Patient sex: M
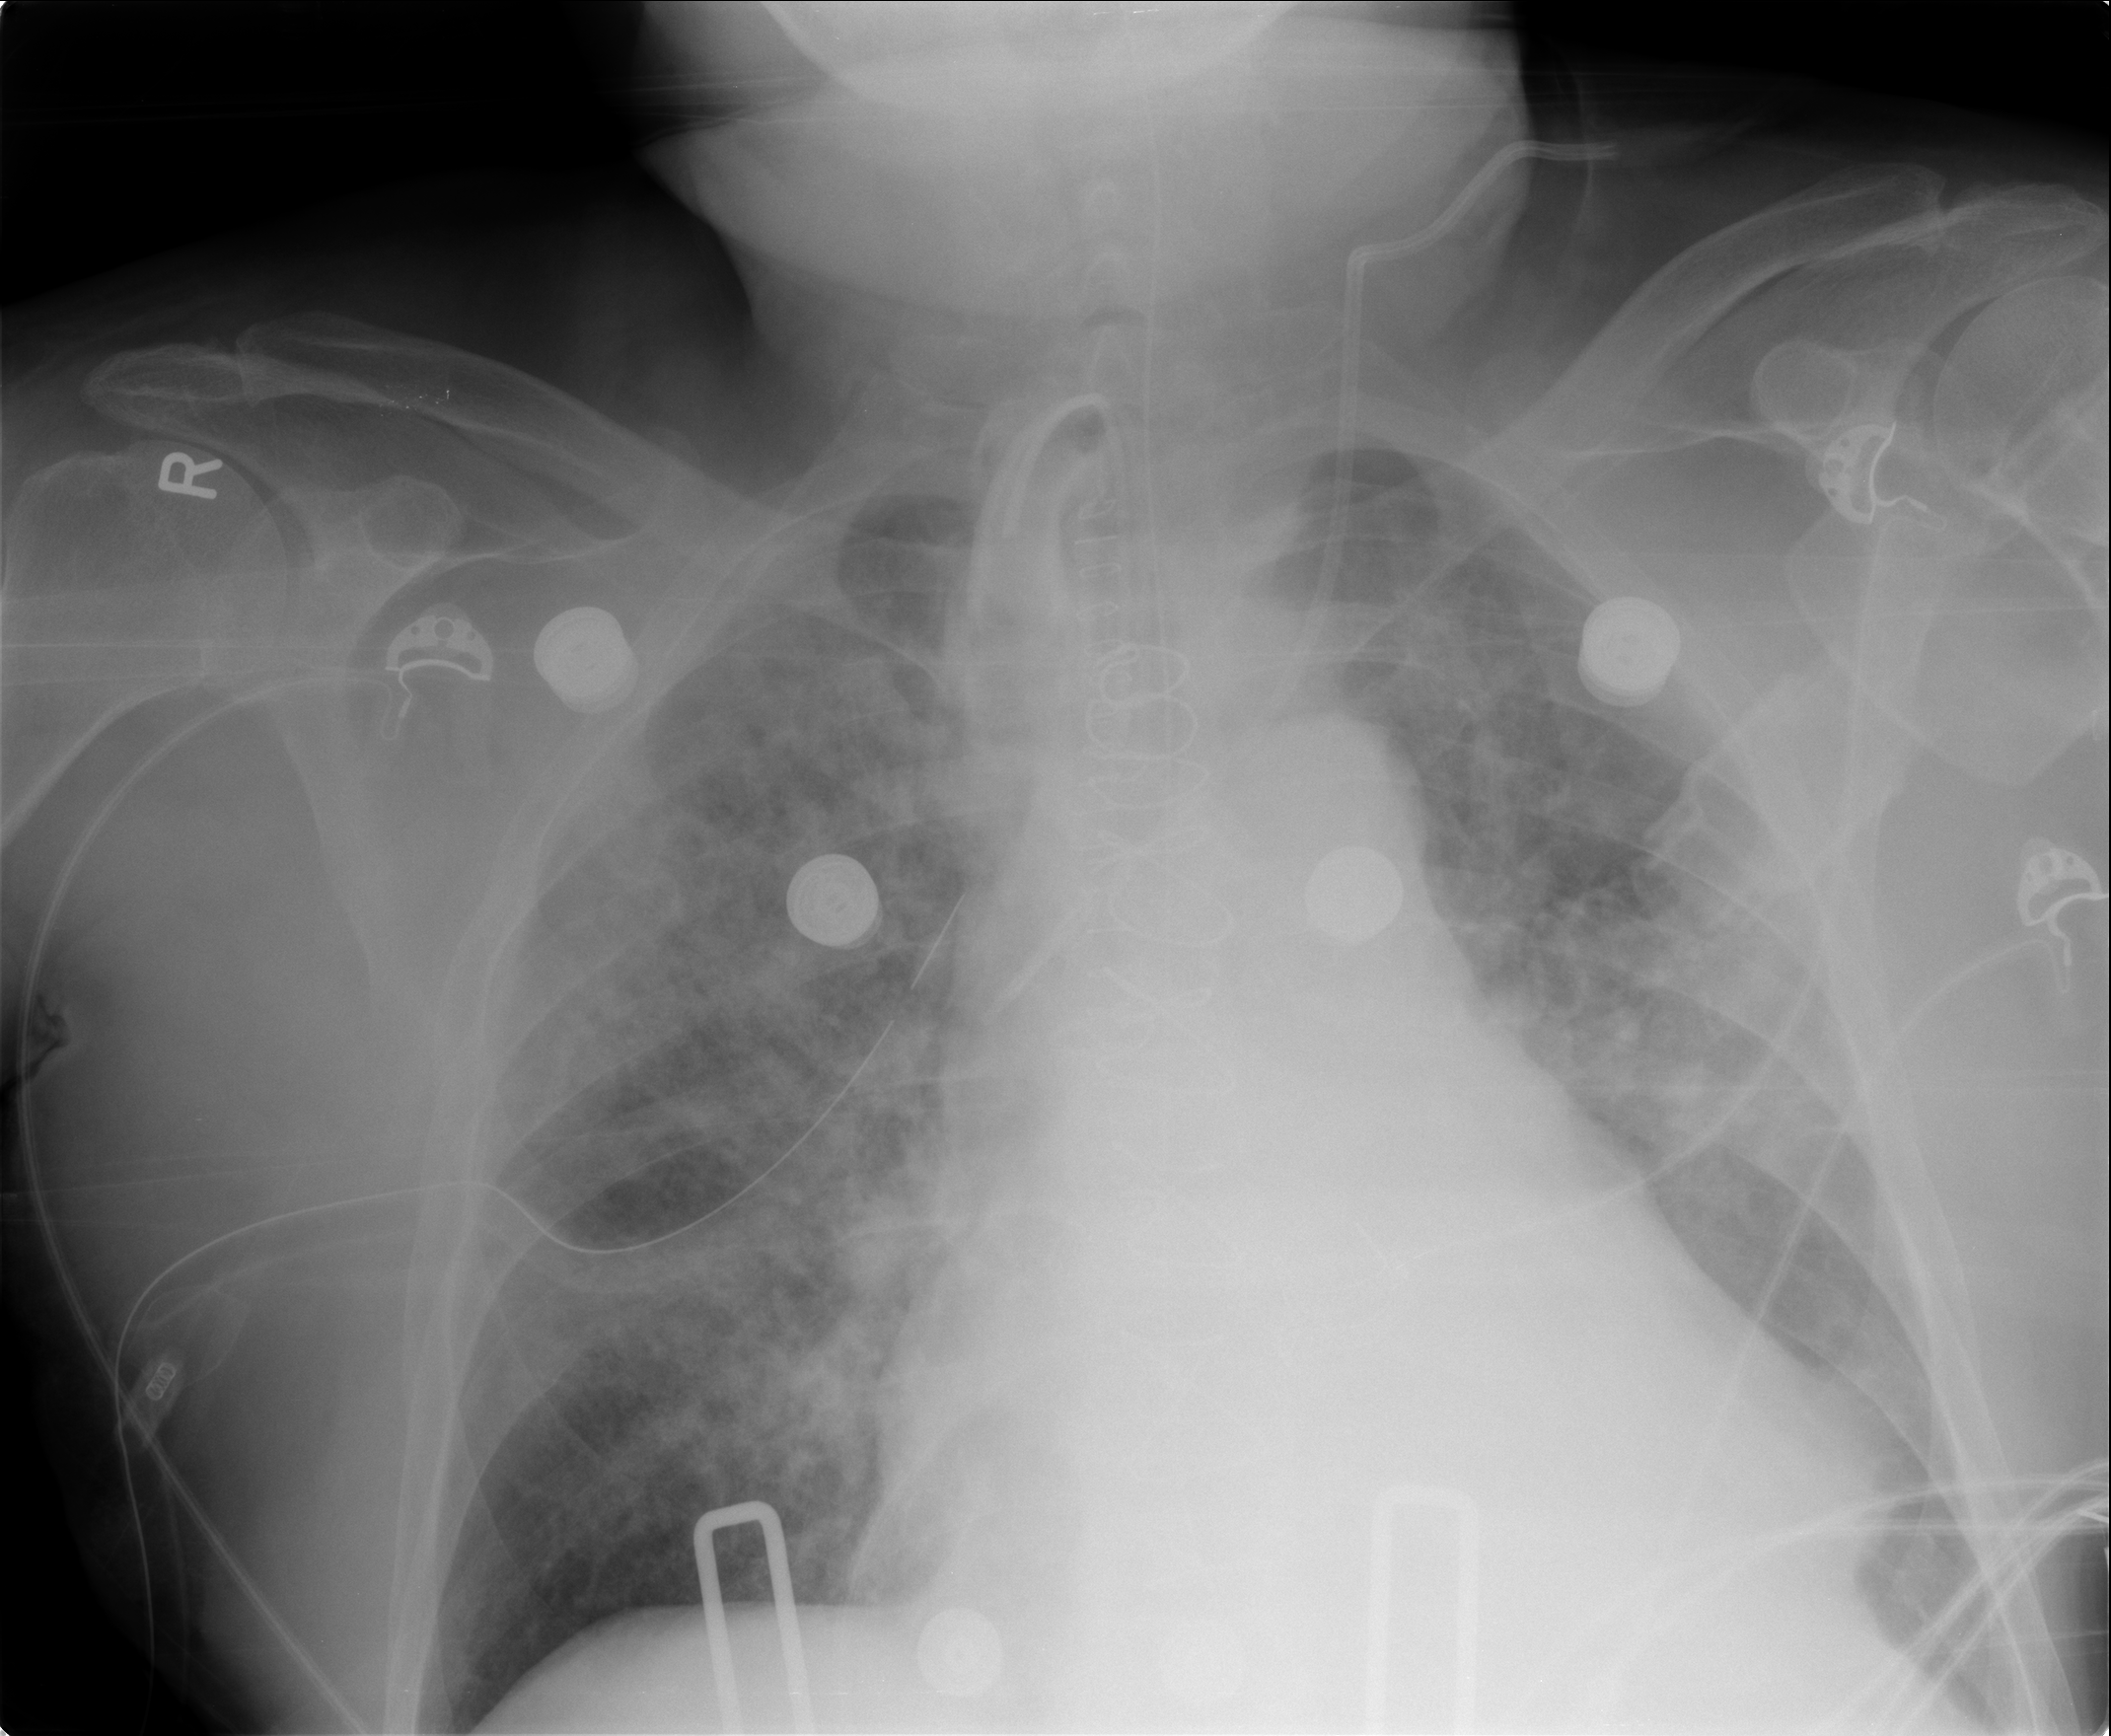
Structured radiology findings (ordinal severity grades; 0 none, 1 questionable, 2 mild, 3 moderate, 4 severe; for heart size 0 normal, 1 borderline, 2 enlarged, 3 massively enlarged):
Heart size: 2
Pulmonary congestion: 2
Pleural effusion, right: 0
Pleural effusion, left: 2
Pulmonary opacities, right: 3
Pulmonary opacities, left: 3
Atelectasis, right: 2
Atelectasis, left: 2